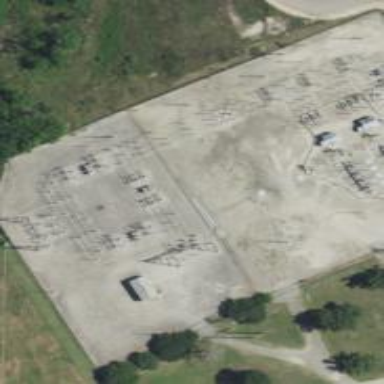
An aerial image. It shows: Switch used for power control.